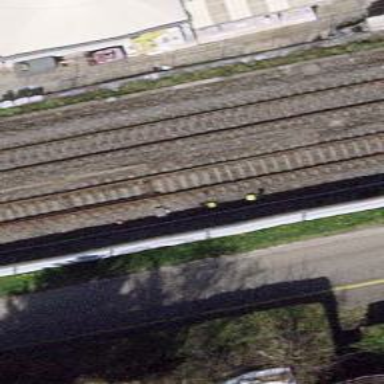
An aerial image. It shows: Single railway track with electrified contact line.